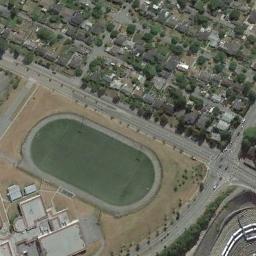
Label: ground_track_field